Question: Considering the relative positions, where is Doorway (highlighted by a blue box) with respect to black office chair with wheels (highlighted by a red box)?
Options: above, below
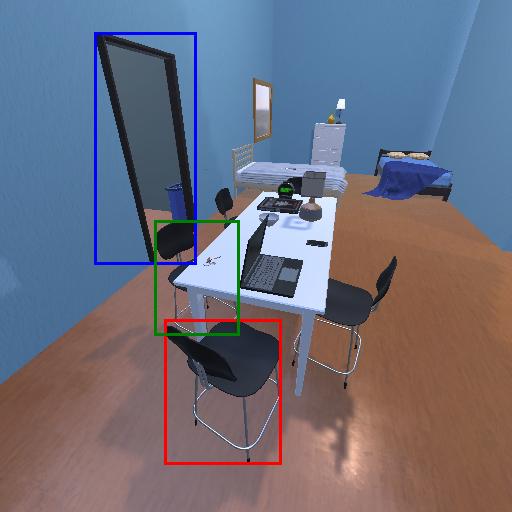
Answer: above